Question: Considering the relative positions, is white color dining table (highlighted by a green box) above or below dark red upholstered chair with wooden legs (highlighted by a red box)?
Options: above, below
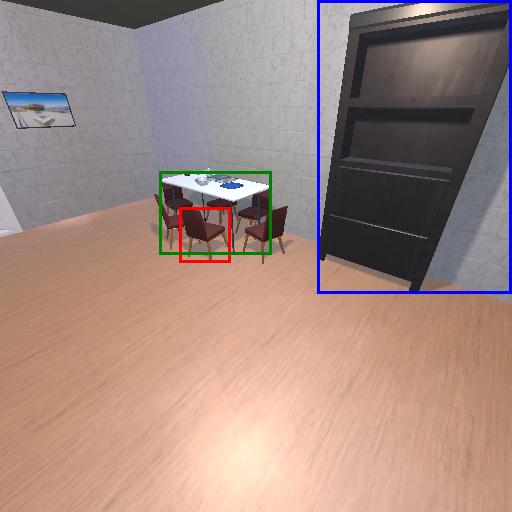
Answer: above